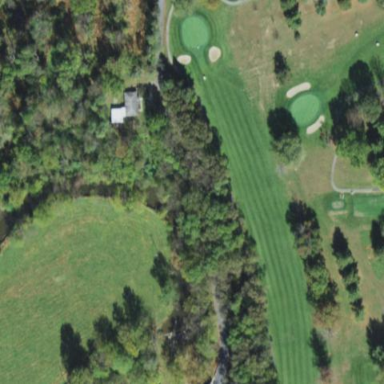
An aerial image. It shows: Grassy area designated as golf fairway.